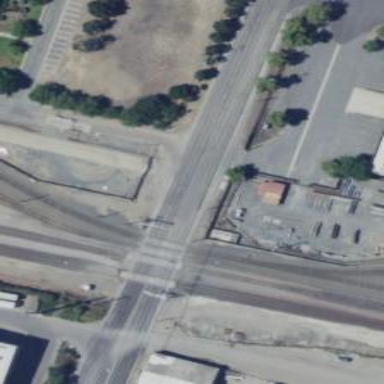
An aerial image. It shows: Railway level crossing.